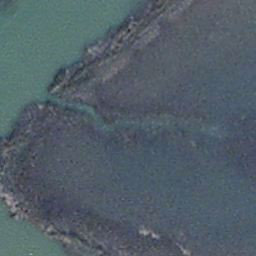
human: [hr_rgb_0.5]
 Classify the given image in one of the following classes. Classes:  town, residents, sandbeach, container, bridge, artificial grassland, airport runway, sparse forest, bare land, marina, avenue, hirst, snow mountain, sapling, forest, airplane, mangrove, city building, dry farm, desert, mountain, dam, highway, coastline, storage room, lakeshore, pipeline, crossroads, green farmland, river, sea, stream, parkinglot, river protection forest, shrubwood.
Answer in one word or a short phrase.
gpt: stream